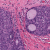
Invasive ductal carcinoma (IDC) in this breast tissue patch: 0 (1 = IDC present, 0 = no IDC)